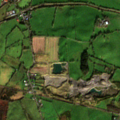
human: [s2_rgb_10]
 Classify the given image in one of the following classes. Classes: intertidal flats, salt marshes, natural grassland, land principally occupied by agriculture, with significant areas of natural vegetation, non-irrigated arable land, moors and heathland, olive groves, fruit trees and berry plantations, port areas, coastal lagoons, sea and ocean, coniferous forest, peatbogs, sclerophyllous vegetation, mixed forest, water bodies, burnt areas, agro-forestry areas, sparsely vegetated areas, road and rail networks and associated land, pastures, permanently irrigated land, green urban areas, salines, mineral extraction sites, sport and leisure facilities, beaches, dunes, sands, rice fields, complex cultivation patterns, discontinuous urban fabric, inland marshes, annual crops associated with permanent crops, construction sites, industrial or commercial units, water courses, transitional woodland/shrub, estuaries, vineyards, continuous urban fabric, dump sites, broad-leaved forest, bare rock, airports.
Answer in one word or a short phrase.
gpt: pastures, coniferous forest